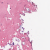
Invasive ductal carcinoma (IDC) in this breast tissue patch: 0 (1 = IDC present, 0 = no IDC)